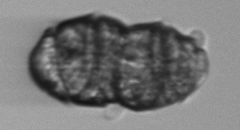
Label: Margalefidinium